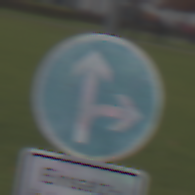
Verkehrszeichen: VorgeschriebeneFahrtrichtungGeradeausOderRechts
Zusatzzeichen unten: BesondereFahrzeugeUndTransportgueter3
Umgebung: Outdoor, Suburban
Tageszeit: Midday
Wetter: Overcast
Licht: Natural
Jahreszeit: NotSpecified
Kontrast: LowContrast